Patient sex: M
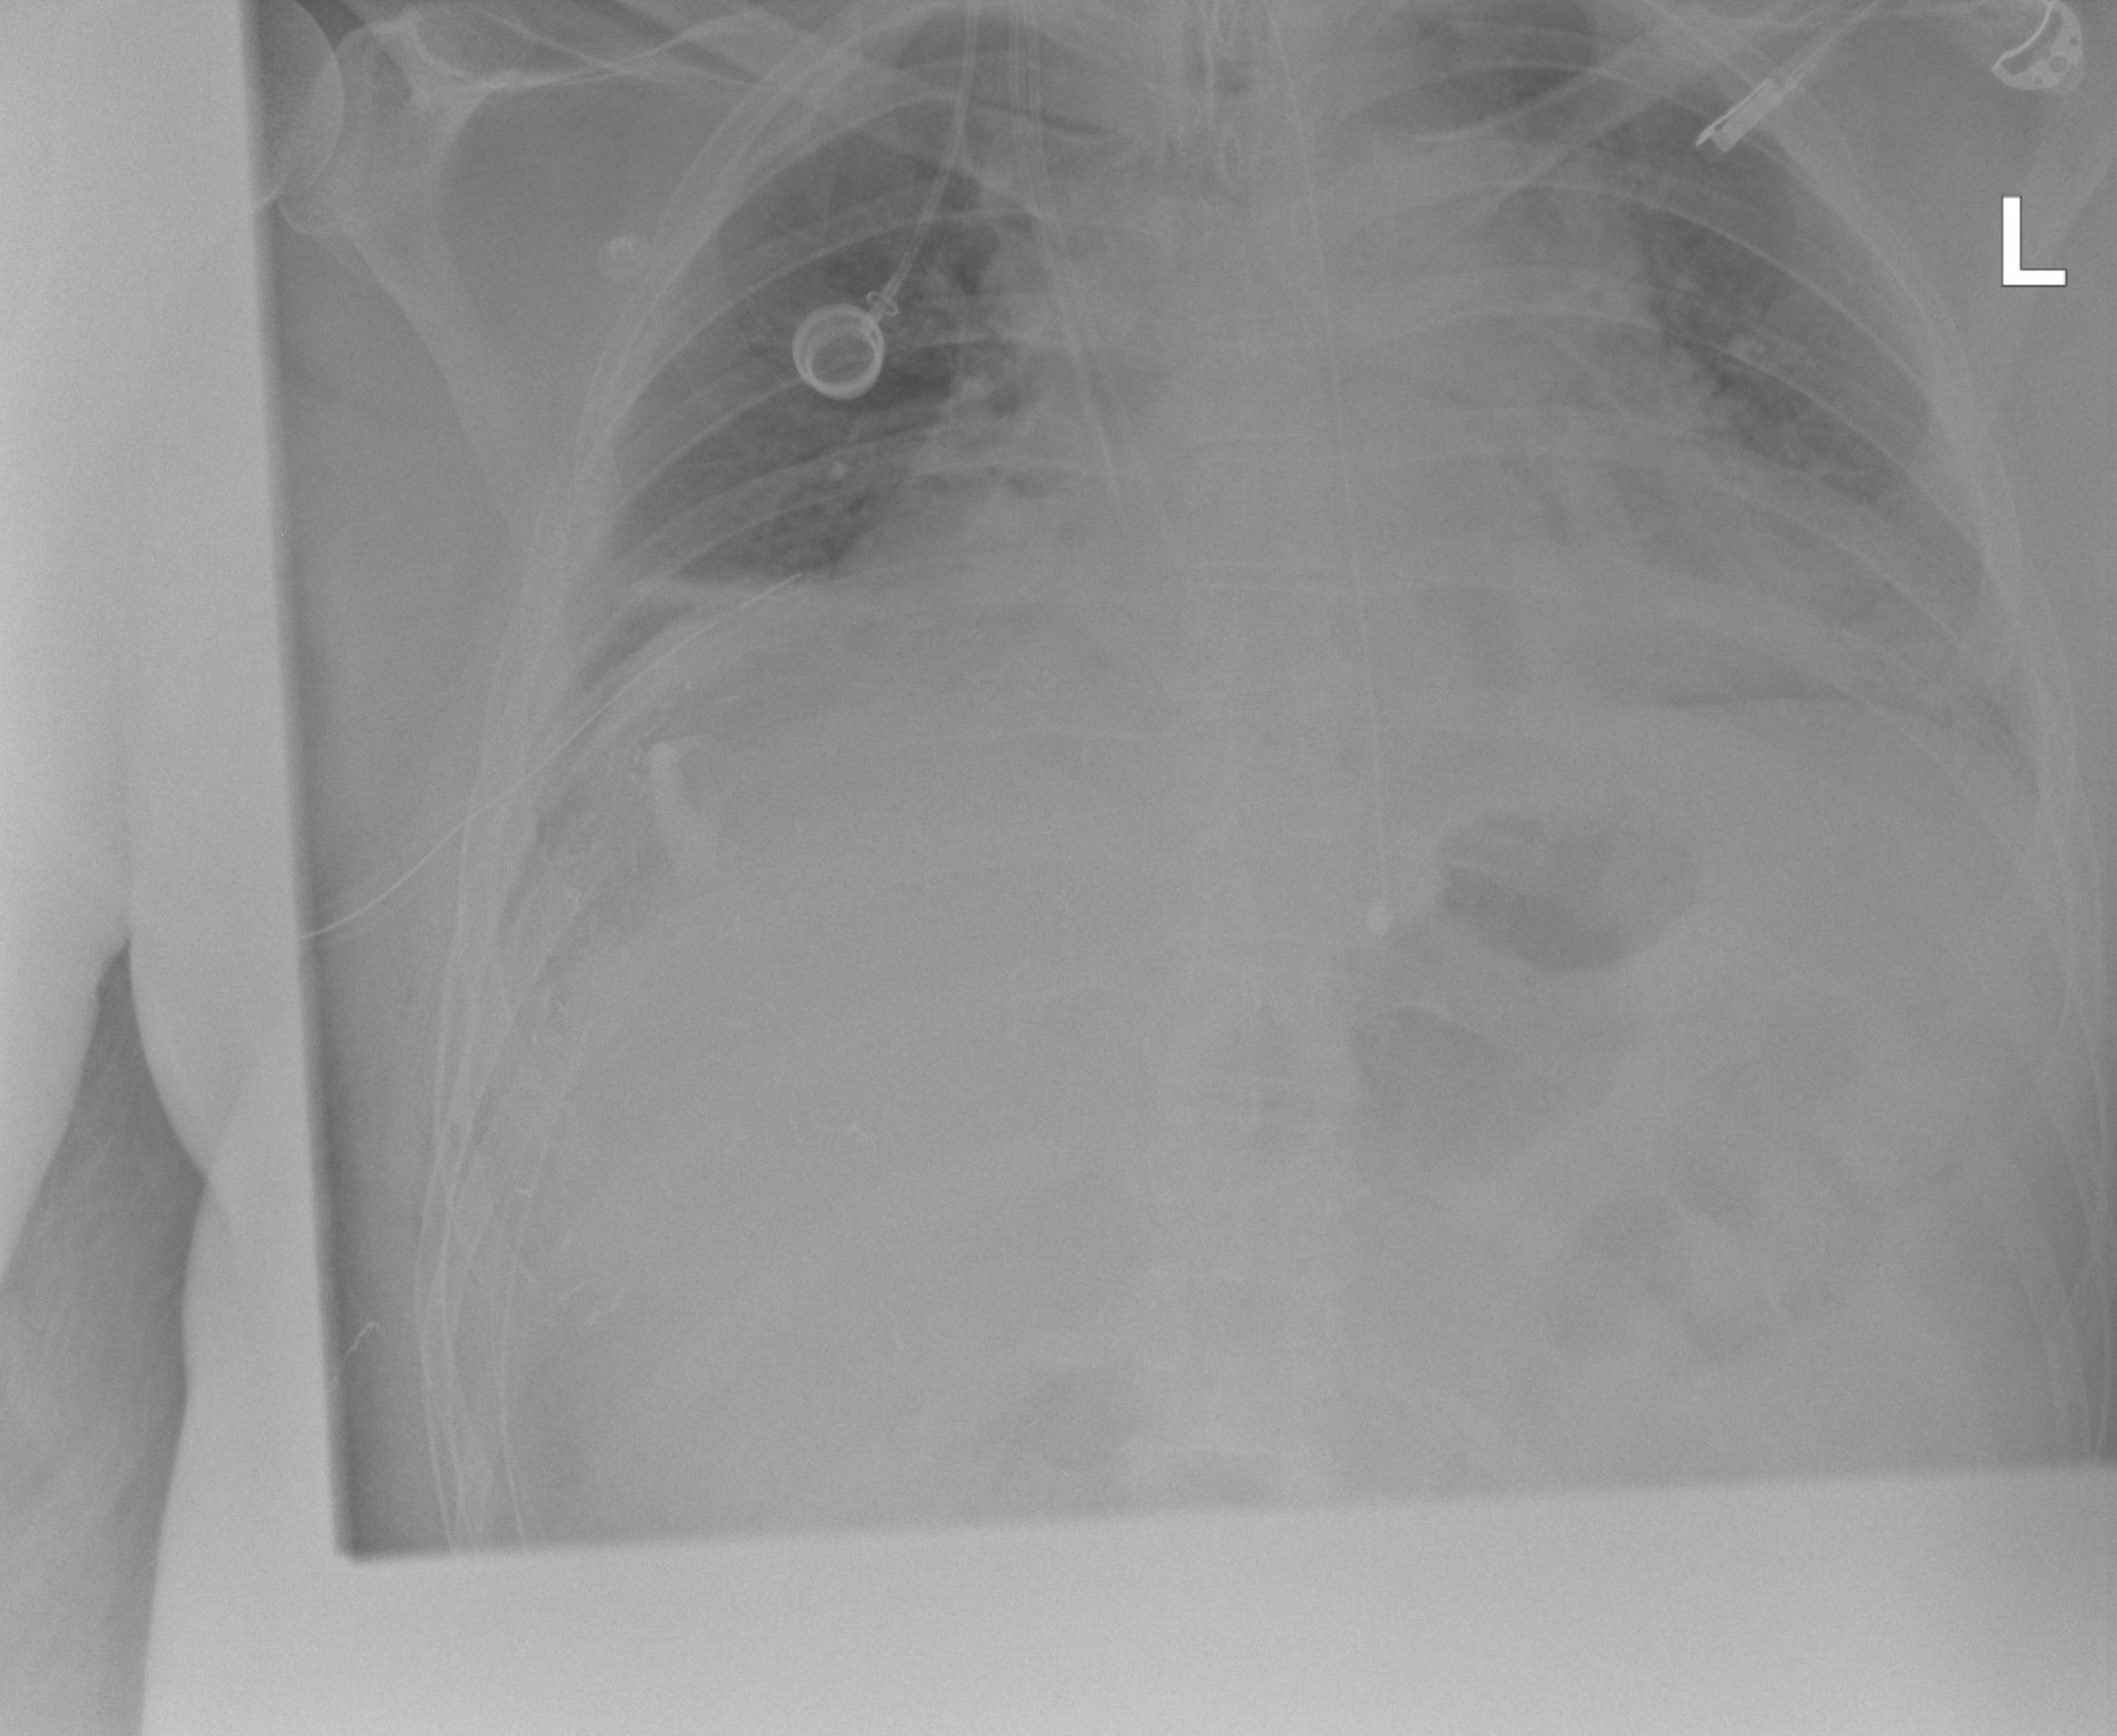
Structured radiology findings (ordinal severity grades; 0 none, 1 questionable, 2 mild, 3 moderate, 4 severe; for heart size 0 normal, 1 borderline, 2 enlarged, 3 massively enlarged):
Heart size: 2
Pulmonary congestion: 0
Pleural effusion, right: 0
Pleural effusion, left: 0
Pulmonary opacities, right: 0
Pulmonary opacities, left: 0
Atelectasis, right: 2
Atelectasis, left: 0